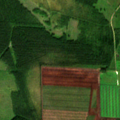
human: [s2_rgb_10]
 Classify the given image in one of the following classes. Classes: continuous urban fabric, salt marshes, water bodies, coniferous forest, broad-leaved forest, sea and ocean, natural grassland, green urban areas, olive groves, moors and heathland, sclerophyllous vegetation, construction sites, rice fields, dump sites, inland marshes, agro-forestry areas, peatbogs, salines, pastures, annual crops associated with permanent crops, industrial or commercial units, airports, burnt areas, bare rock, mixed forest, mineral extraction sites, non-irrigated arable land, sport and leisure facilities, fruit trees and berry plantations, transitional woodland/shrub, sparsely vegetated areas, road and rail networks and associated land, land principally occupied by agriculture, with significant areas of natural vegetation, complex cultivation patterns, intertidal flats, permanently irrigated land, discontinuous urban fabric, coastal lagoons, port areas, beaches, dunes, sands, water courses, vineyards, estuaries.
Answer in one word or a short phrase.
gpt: non-irrigated arable land, coniferous forest, mixed forest, transitional woodland/shrub